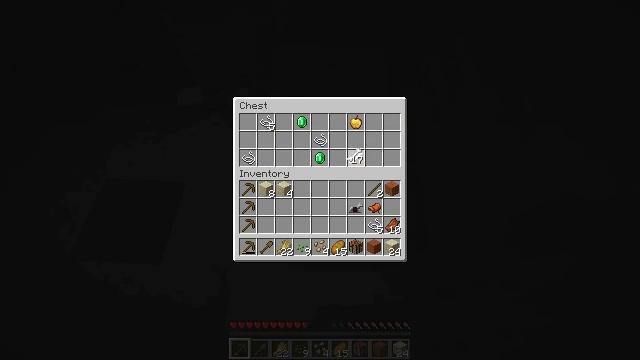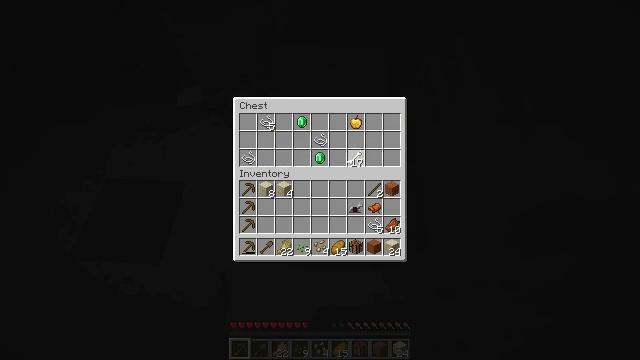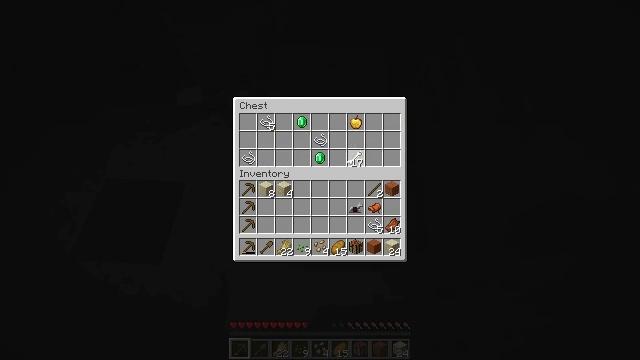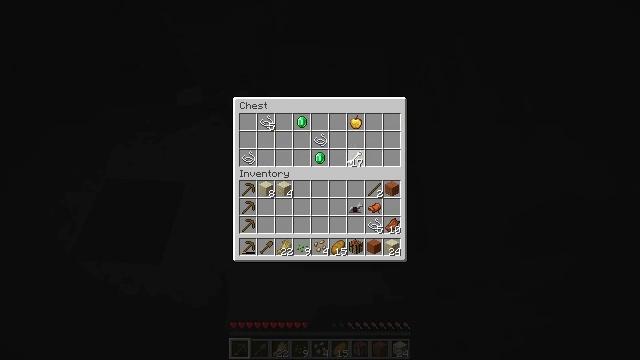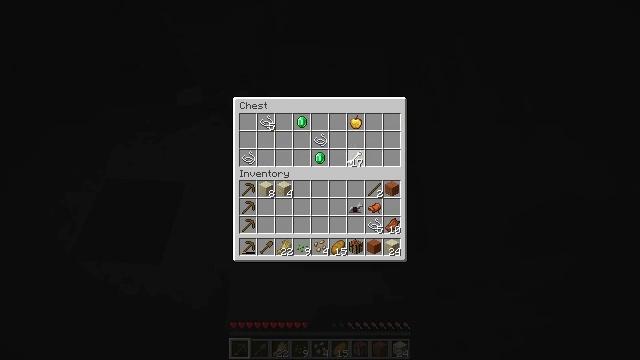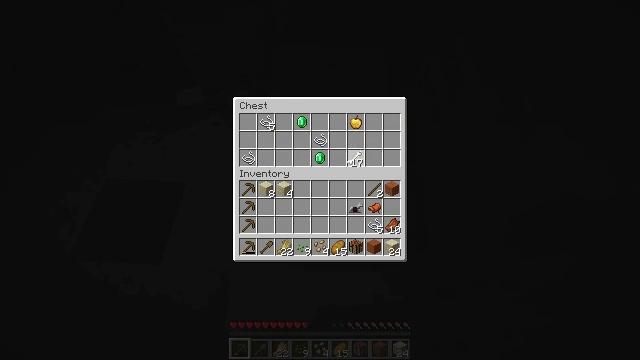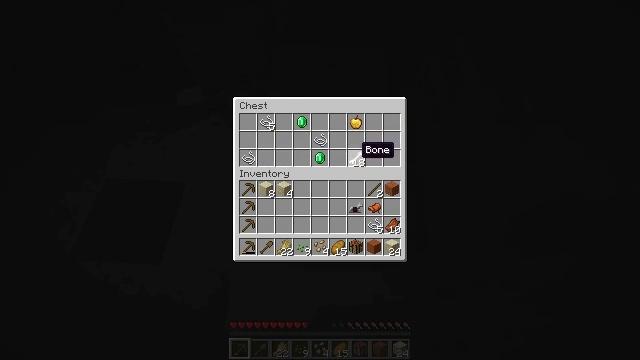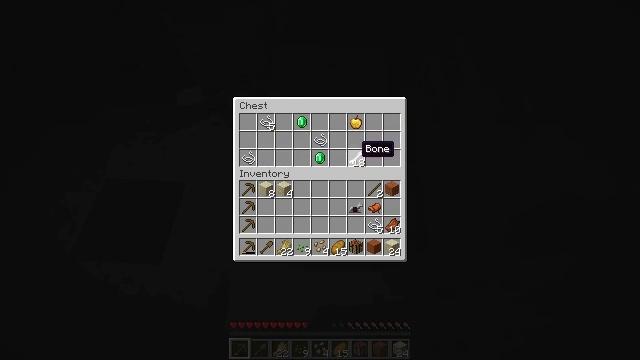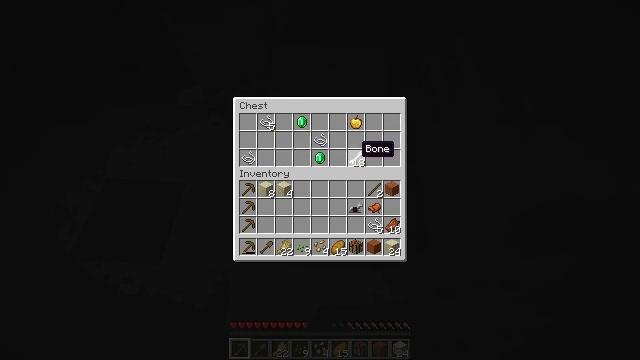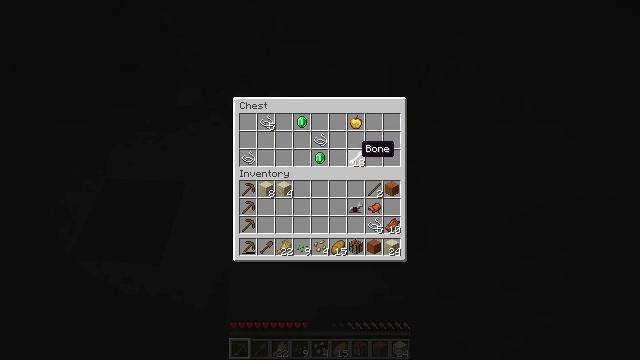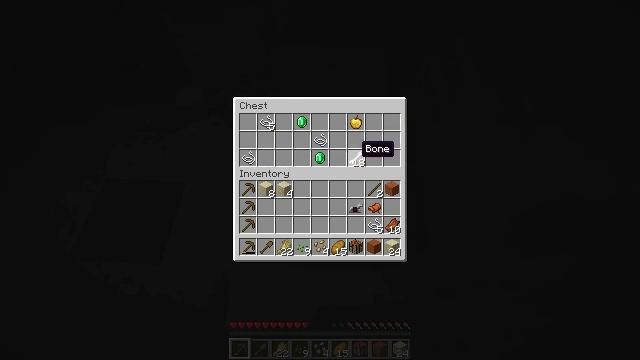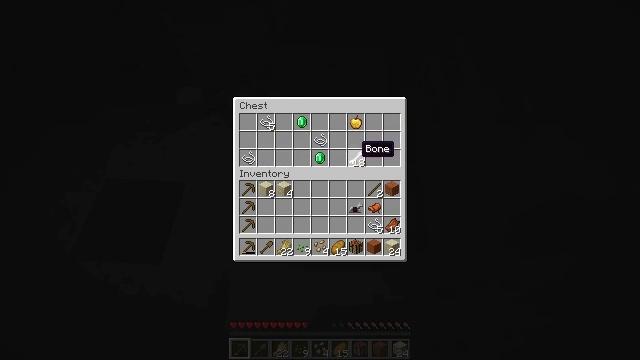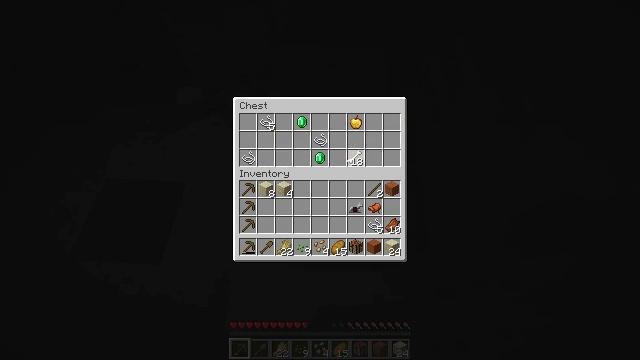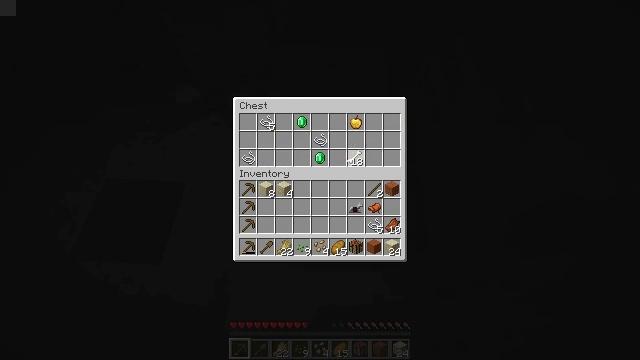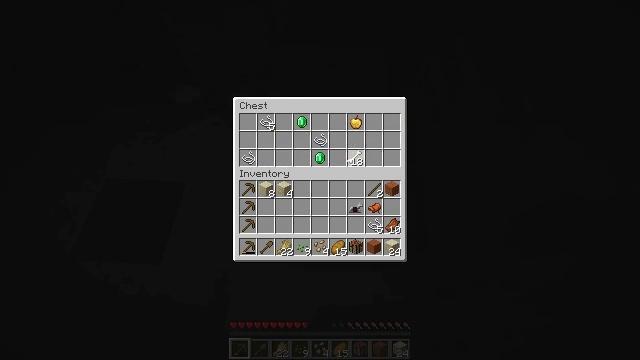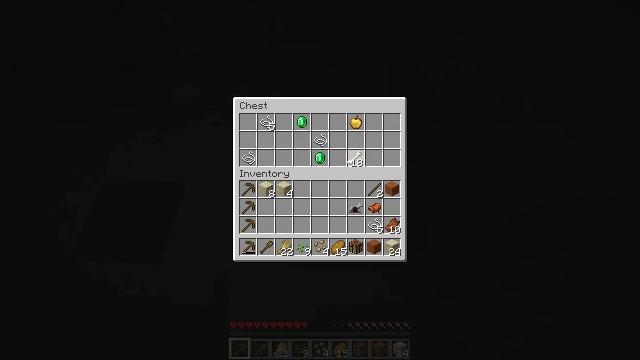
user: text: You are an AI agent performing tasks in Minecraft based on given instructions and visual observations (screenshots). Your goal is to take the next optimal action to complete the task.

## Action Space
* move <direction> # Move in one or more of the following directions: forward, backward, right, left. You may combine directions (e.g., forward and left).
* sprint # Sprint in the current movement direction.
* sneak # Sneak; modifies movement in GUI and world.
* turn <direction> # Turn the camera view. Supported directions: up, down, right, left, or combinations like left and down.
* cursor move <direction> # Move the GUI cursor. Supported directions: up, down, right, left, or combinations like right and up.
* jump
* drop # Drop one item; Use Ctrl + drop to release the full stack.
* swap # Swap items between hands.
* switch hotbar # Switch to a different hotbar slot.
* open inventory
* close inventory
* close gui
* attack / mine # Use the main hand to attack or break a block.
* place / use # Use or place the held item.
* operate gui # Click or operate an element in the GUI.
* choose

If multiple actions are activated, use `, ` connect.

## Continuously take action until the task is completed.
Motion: motion action
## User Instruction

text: Break the chiseled sandstone block.
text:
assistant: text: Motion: no_op
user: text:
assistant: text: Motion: operate gui
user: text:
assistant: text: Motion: operate gui
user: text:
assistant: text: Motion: operate gui
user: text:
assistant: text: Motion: operate gui
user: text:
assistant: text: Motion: no_op
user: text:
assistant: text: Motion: no_op
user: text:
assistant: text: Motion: no_op
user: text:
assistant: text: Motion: no_op
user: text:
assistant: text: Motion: no_op
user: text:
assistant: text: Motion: no_op
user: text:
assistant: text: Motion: operate gui
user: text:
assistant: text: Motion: operate gui
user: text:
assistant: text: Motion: operate gui
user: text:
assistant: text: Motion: no_op
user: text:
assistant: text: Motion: cursor move down
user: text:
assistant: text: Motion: cursor move down
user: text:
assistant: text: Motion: cursor move down
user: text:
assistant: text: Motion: no_op
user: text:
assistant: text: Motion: no_op
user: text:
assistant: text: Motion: no_op
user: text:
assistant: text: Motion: no_op
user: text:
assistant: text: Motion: no_op
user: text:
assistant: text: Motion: no_op
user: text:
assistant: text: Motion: no_op
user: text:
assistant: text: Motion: operate gui
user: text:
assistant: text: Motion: operate gui
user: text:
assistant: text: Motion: operate gui
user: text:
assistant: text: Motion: no_op
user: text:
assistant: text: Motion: no_op